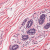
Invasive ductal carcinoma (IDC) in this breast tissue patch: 0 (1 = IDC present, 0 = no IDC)